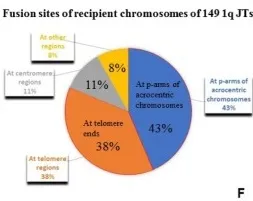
18)(q10) karyotype. E Whole-genome SNP microarray shows mosaic gain of chromosome 1 from 1p11 to 1qter regions and mosaic gain of chromosome 18q.
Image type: chart (chart)